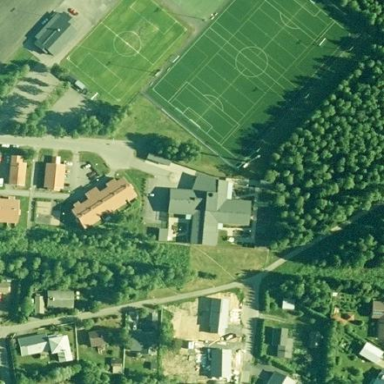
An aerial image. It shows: Artificial turf pitch for leisure activities.